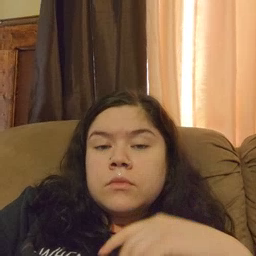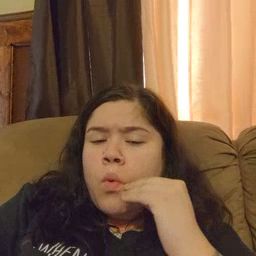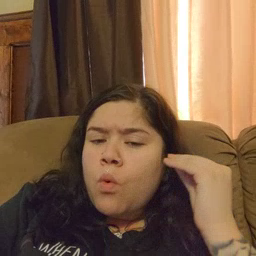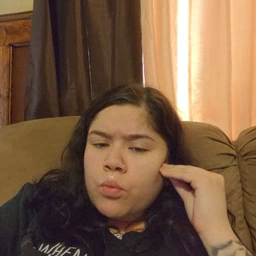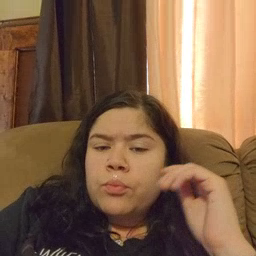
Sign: home